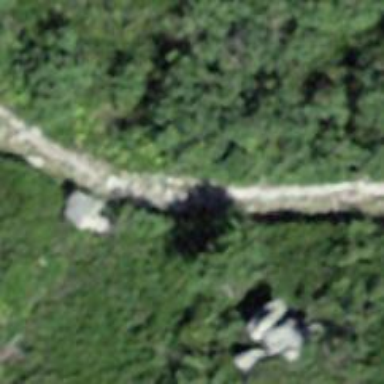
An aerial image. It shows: Ground path with excellent trail visibility.